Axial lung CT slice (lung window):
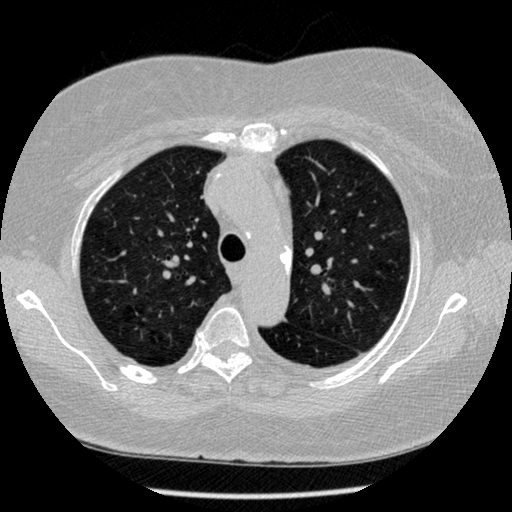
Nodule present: no